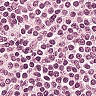
Metastatic tissue present: no